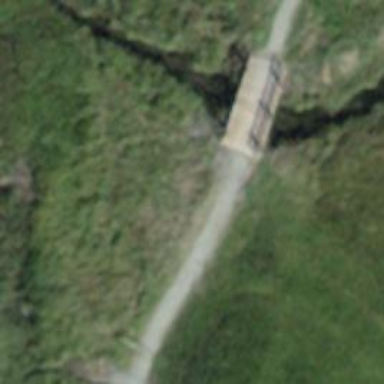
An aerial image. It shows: Footway bridge.